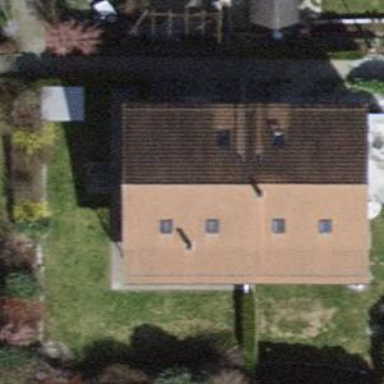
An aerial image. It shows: Gabled roofed house.